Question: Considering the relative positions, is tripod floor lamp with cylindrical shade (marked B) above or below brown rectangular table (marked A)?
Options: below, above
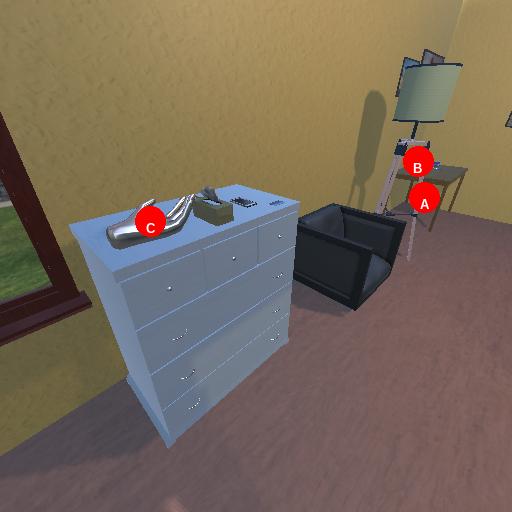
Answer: below